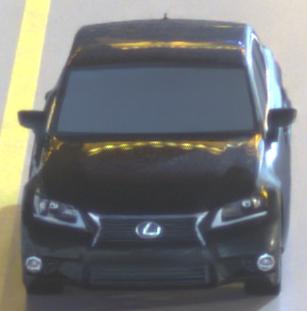
Make: Lexus
Model: GS 250
Detailed model: GS (L10)
Model produced from: 2012/06
Model produced until: 2013/12
Doors: 4
Color: black
Road condition: wet road
Daytime: night
Contrast: high contrast